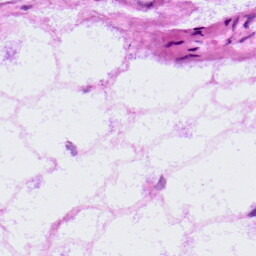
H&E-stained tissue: LymphNode